Question: I'm currently using the Eclipse Indigo 3.7 IDE for Java Developers.So today I tried to update it to the latest 3.7.1 but during the update process a error downloading0 with Comparison method violates its general contract! pops out and the whole update process stucks at that process. Can someone help me with this problem?
I'm using both JDK 7x64 and JRE 7x64

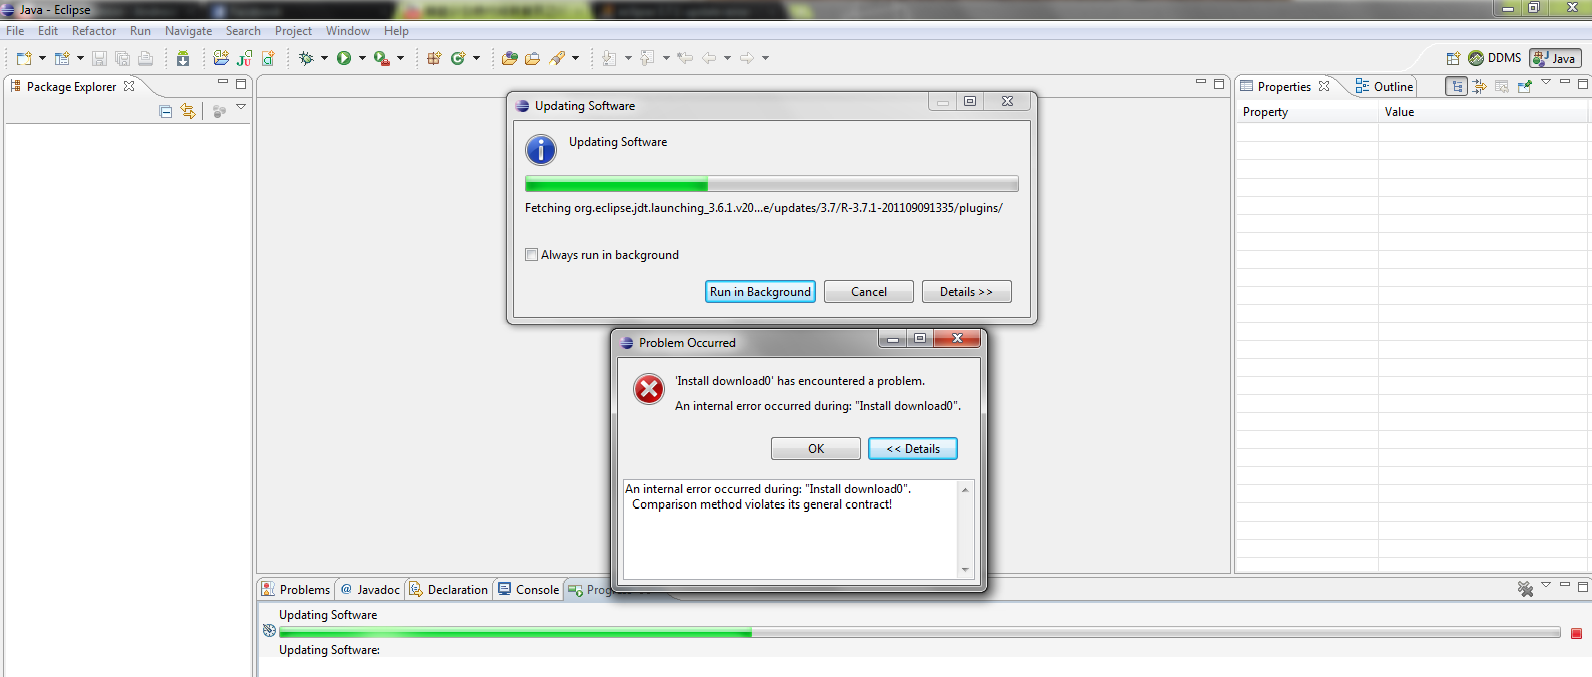
Answer: Due to lack of information, I can suggest it's related to eclipse bug <URL>, if you are using Java 1.7.
> Possible workarounds:
* use JRE6
OR
* when using JRE7, theres a small rarely documented feature
set system property java.util.Arrays.useLegacyMergeSort=true
This should use old implementation and should not bring up the bug